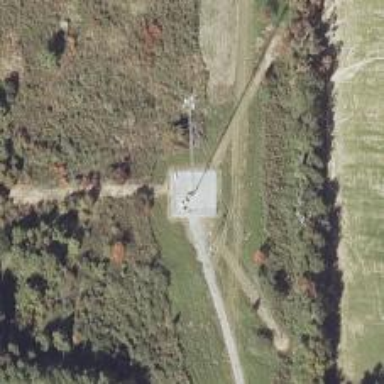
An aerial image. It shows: Man-made mast used for communication purposes.